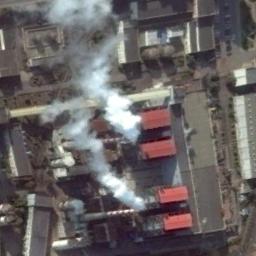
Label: thermal_power_station